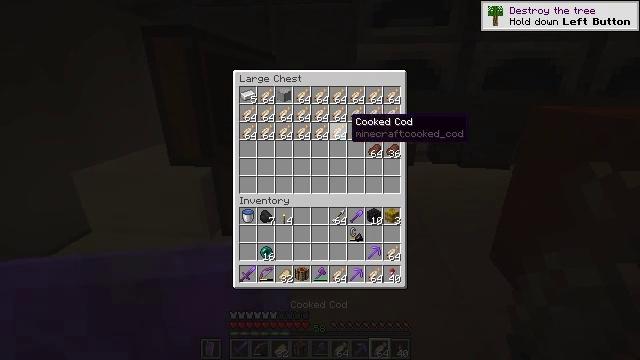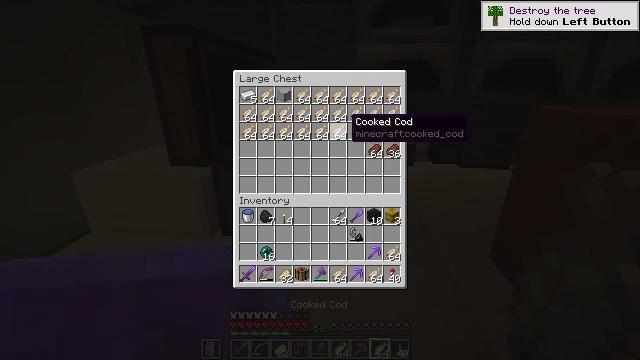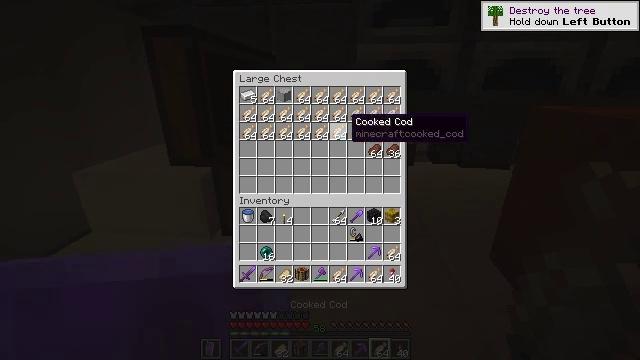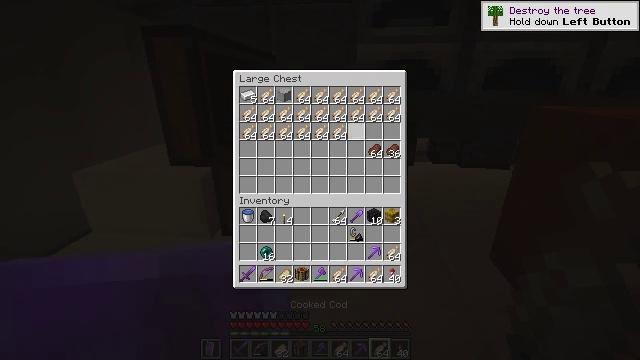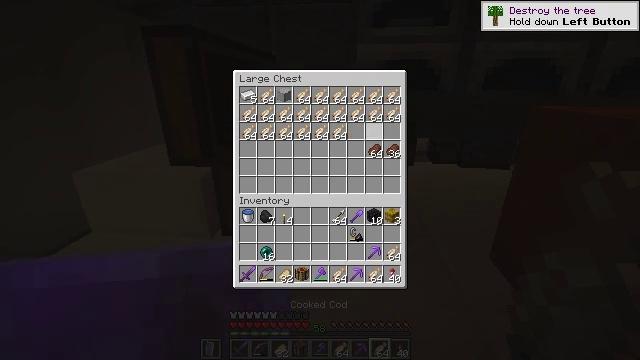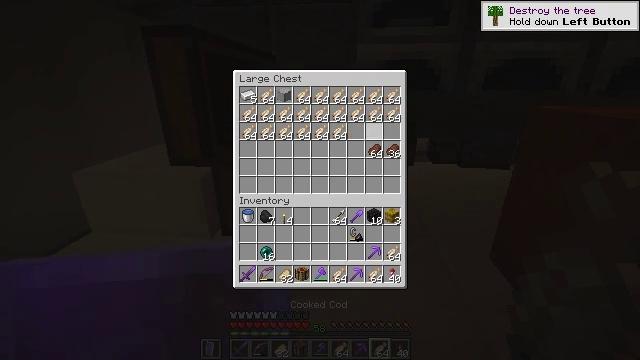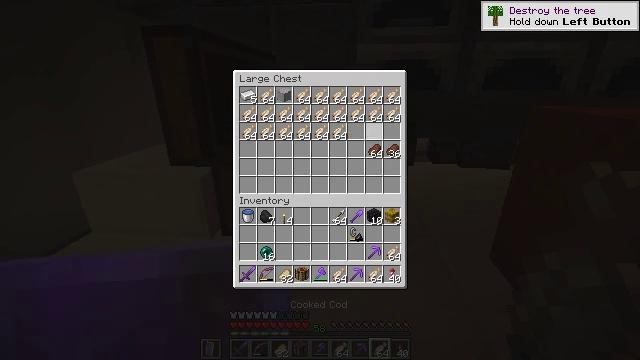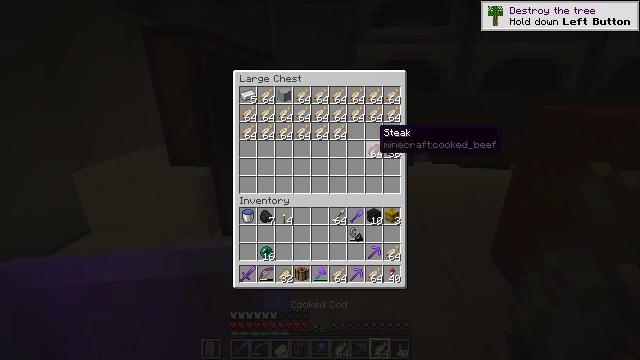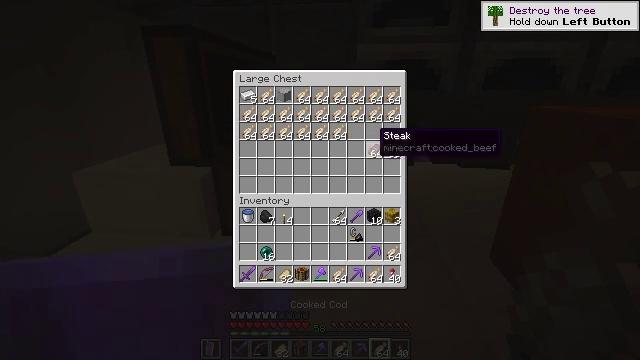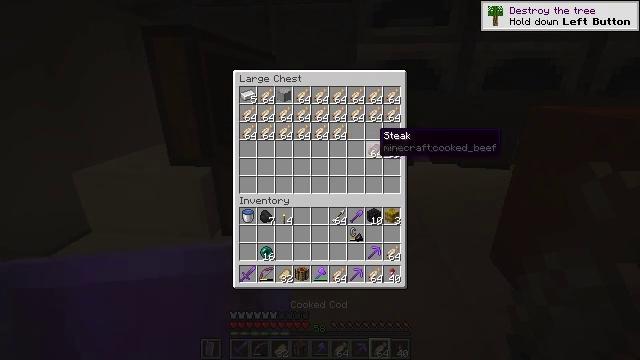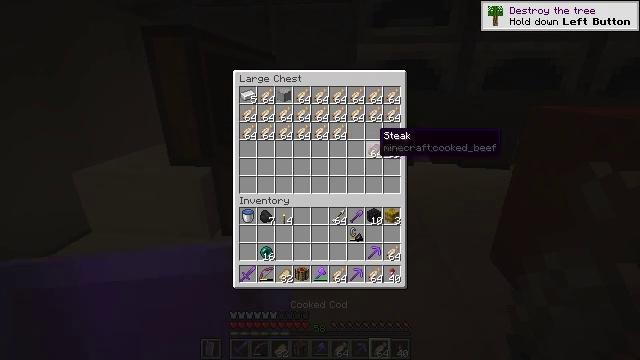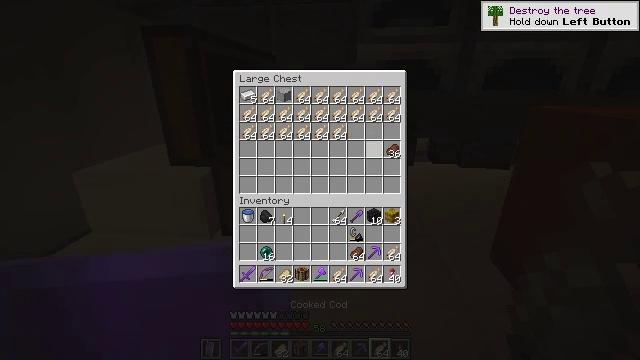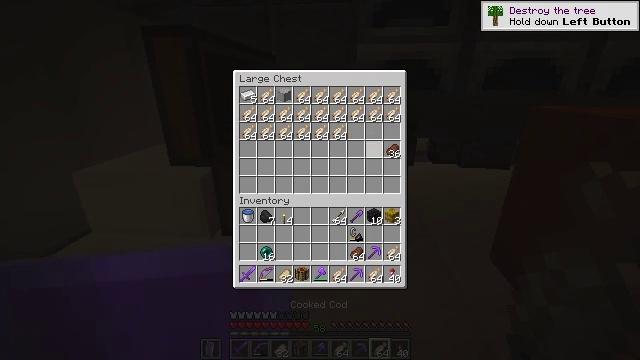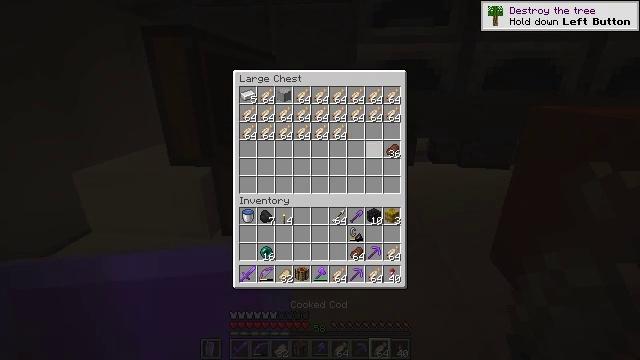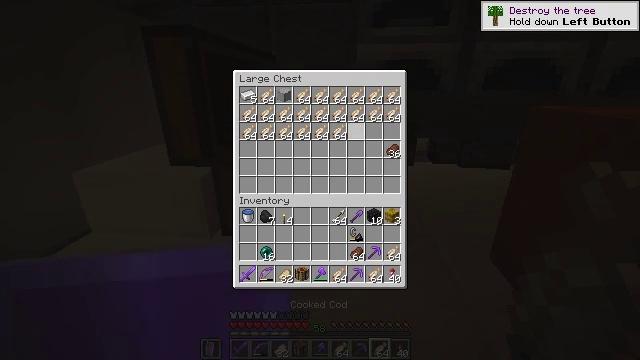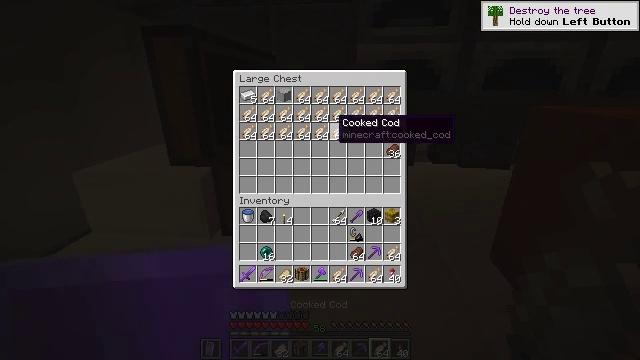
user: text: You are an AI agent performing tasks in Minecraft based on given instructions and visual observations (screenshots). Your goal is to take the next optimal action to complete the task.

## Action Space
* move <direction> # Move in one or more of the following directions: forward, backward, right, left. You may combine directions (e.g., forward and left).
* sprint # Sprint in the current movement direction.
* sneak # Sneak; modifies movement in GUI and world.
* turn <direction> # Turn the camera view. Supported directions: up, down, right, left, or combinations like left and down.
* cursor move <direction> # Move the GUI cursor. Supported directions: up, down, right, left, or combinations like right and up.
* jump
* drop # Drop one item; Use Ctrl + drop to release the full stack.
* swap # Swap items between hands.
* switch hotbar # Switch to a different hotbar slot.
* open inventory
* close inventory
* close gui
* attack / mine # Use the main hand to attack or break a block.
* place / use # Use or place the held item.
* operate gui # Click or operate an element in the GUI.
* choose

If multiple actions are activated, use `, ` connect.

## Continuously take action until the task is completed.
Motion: motion action
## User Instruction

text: Mine the orange shulker box.
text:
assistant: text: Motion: sneak
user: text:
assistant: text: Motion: sneak
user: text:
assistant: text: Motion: sneak
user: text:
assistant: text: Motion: sneak, turn right
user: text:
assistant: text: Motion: sneak
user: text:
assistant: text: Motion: sneak
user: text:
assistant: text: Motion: sneak
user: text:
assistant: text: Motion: sneak
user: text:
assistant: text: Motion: sneak
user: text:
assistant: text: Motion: sneak
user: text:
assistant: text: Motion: sneak, attack / mine
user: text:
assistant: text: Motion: sneak, attack / mine
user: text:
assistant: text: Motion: sneak, attack / mine
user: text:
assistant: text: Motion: sneak, turn left and up
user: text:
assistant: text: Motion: sneak, turn left
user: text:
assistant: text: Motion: sneak
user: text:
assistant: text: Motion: sneak
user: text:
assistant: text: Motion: sneak
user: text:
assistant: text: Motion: sneak
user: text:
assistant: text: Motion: sneak
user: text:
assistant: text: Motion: sneak, attack / mine
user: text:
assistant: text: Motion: sneak, attack / mine
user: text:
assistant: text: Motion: sneak, attack / mine
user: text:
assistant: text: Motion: sneak
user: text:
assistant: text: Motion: sneak
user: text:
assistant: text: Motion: no_op
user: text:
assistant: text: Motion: no_op
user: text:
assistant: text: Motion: no_op
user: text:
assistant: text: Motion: no_op
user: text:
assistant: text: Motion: no_op